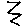
Label: zigzag